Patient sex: M
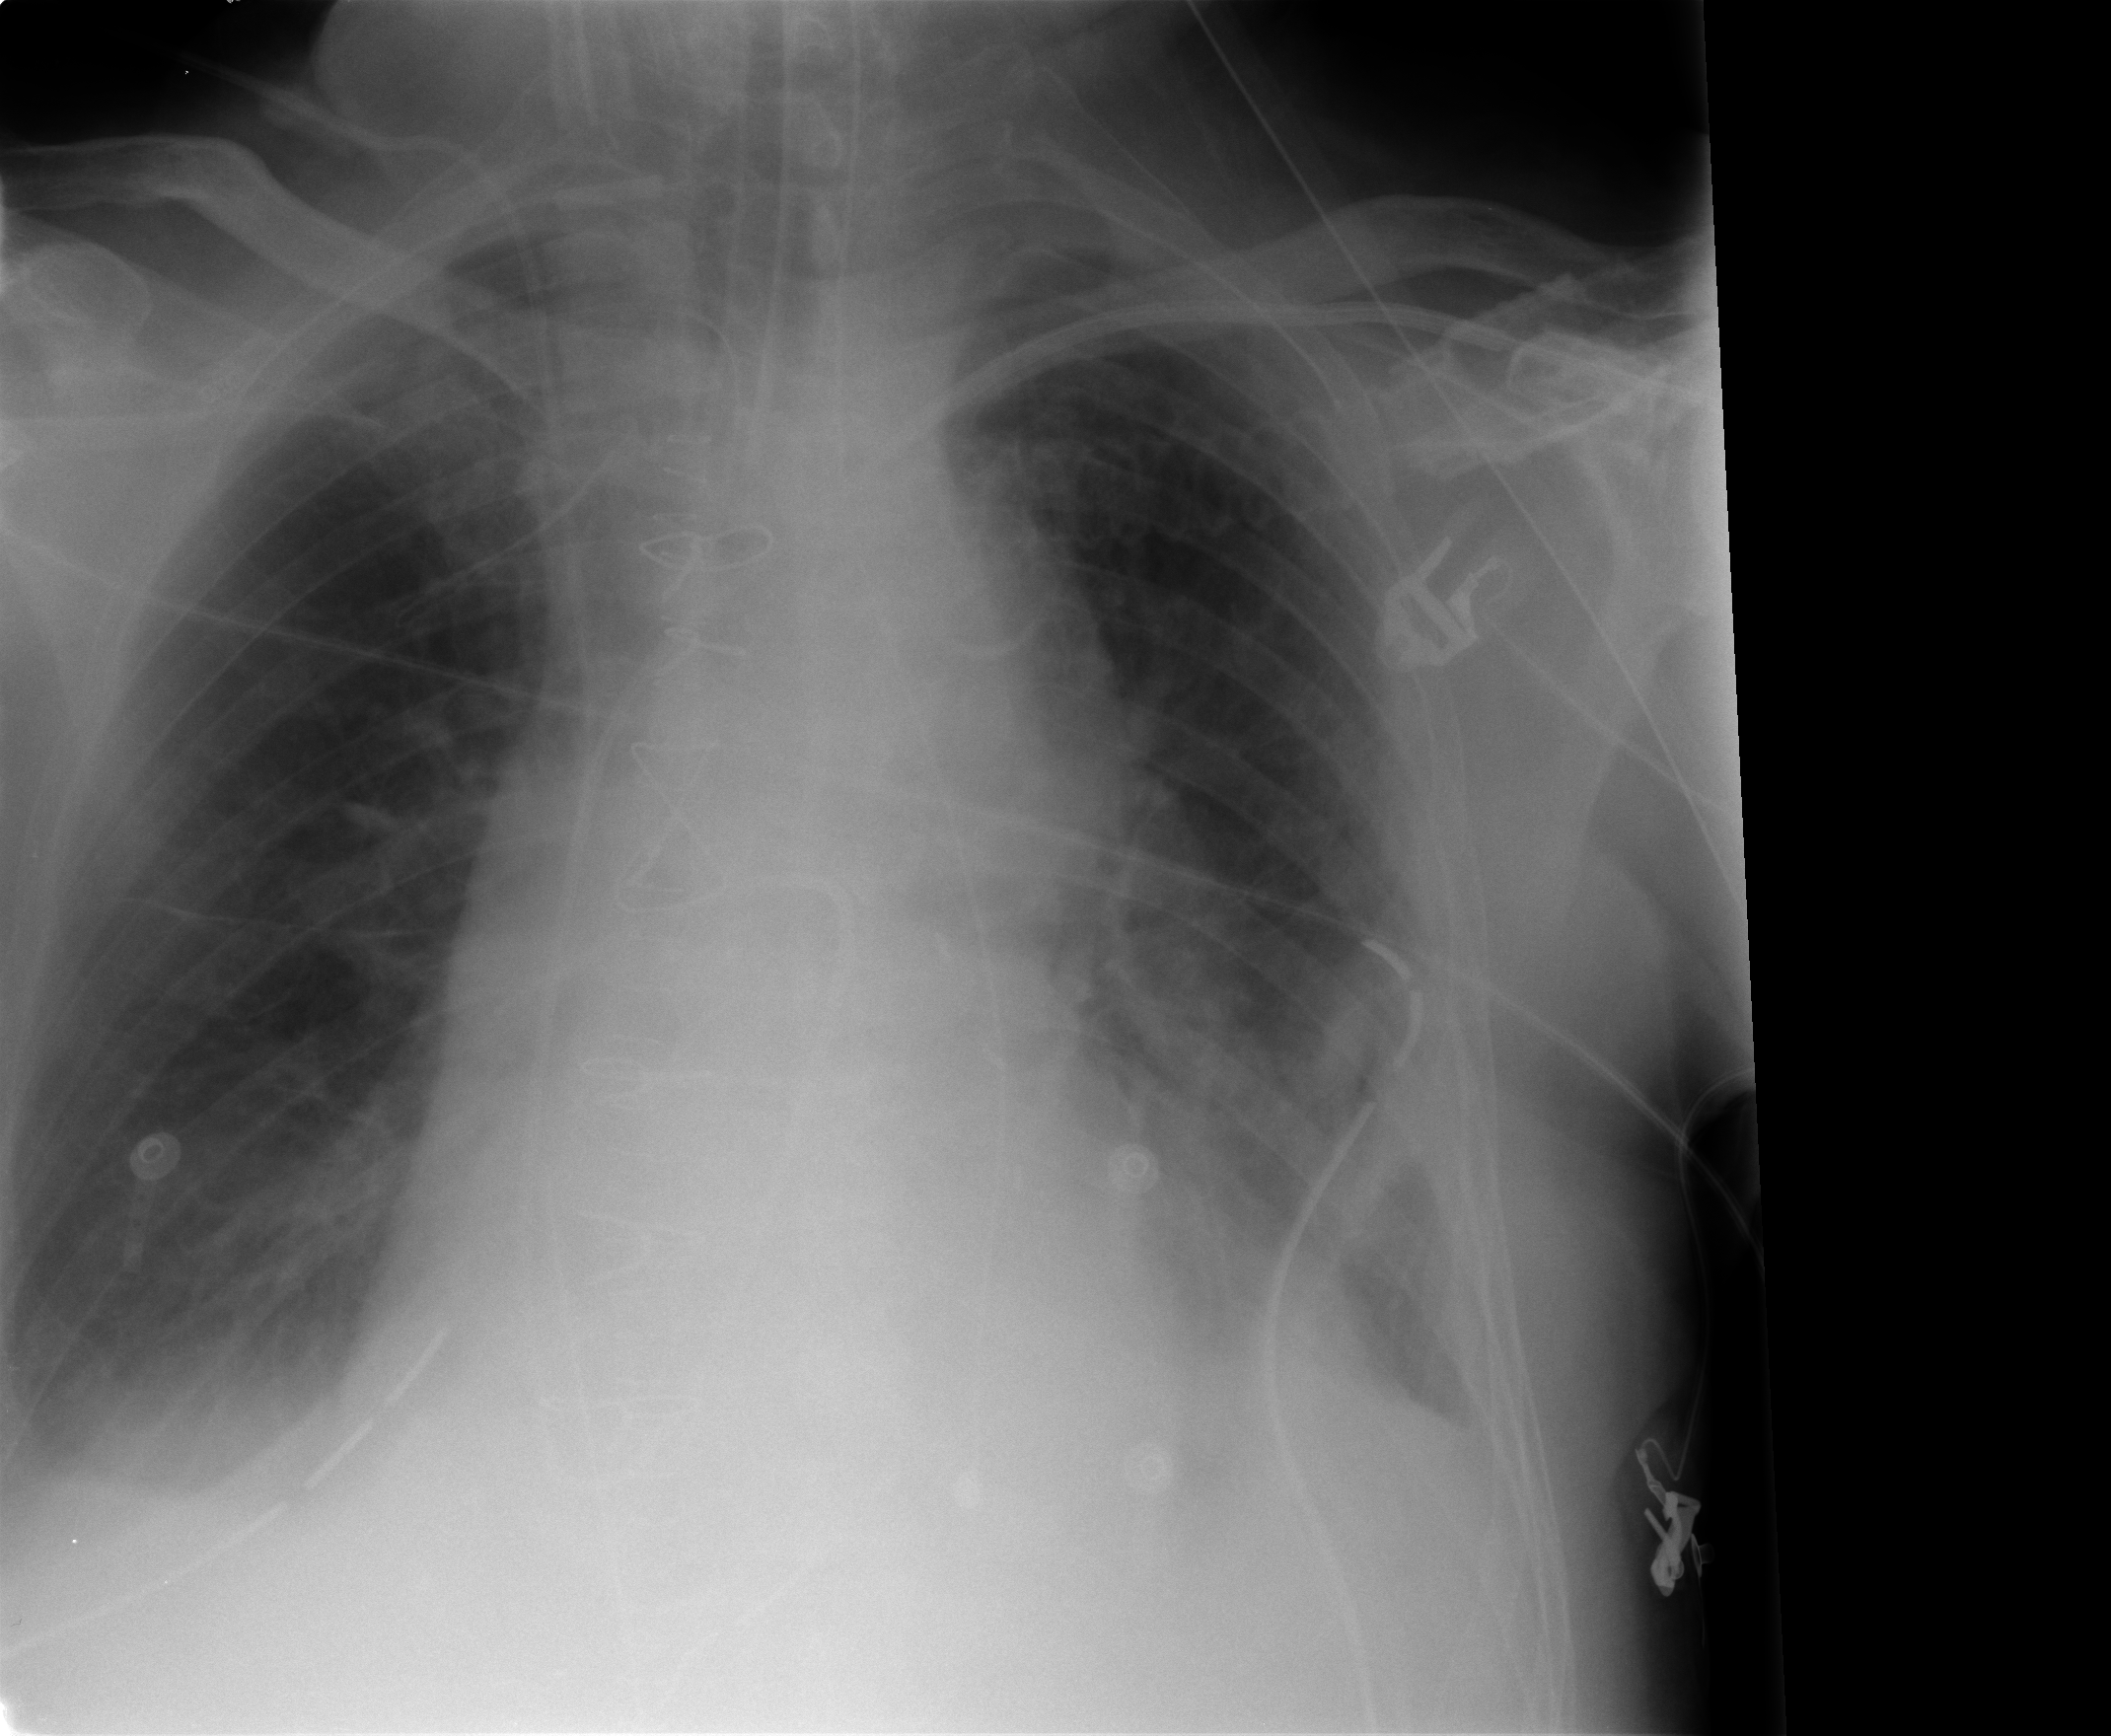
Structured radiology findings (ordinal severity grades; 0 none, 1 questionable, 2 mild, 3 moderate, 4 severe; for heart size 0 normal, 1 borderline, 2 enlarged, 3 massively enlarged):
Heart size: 2
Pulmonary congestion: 2
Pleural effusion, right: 1
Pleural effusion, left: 1
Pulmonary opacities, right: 0
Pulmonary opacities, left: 0
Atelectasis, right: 1
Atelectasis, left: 2